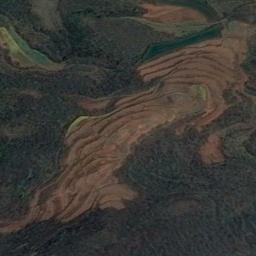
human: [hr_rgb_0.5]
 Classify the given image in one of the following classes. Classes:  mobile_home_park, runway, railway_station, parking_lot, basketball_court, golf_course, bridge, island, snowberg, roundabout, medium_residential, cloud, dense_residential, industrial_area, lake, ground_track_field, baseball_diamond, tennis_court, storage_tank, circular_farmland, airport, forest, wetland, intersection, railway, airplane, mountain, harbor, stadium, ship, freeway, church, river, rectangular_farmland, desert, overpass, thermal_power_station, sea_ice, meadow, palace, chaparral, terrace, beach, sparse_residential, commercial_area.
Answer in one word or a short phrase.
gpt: terrace